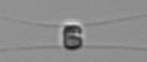
Label: Chaetoceros_similis